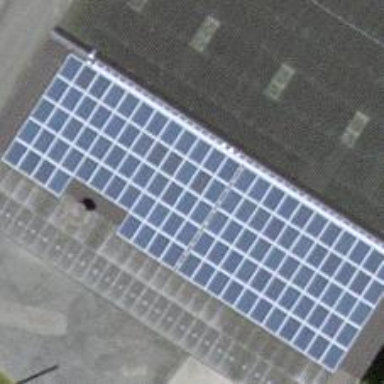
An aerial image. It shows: Solar photovoltaic panel generator.